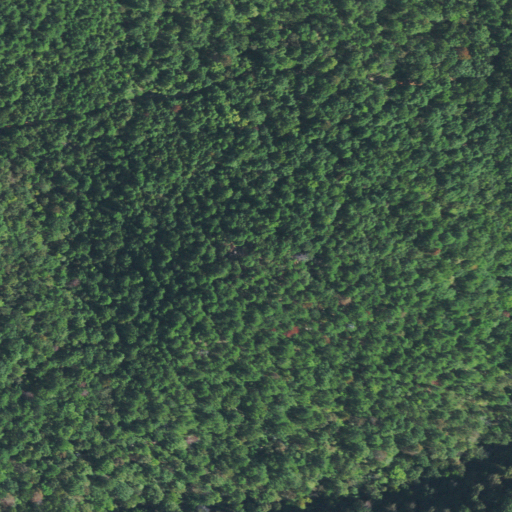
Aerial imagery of mountain in Oklahoma named Gobblers Knob containing deciduous forest, mixed forest, and evergreen forest